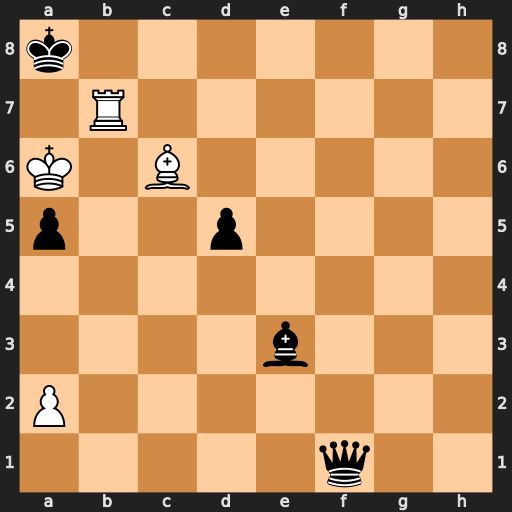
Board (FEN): k7/1R6/K1B5/p2p4/8/4b3/P7/5q2
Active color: w
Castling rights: -
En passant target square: -
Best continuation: Rb5#